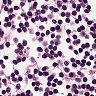
Metastatic tissue present: no